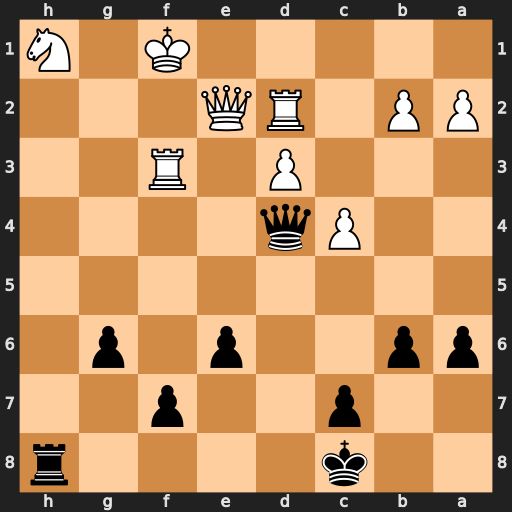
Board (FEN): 2k4r/2p2p2/pp2p1p1/8/2Pq4/3P1R2/PP1RQ3/5K1N
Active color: b
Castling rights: -
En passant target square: -
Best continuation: Rxh1+ Kg2 Qg1#